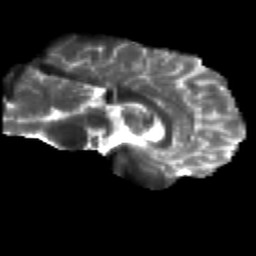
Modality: T2w
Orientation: sagittal
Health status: healthy
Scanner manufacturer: siemens
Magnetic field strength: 3 T
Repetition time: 12 s
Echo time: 0.092 s